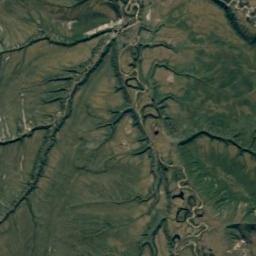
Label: mountain